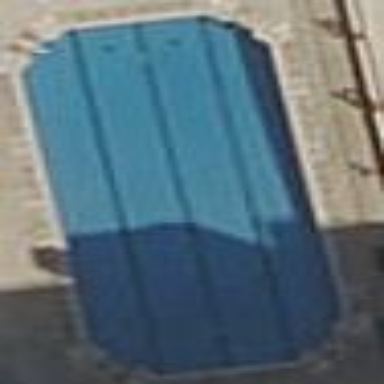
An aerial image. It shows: Swimming pool located in leisure land.